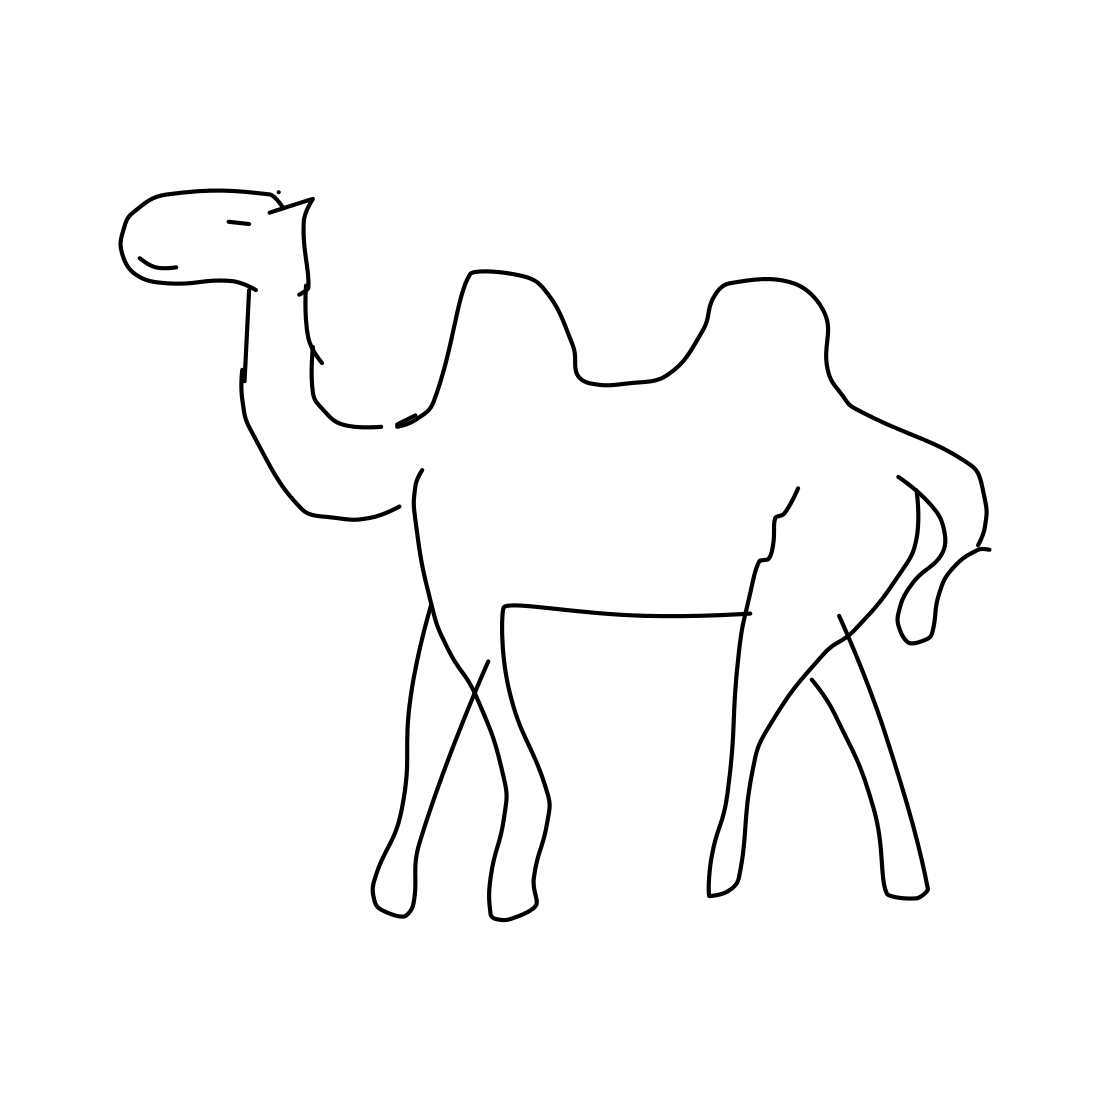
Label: camel